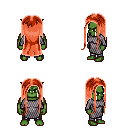
a pixel art fantasy rpg character, male body template, orc, green skin, chain mail, metal pants, red extra-long hairstyle, four views (front, back, left, right), 2x2 character sprite sheet, small pixel art, hard edges, no anti-aliasing